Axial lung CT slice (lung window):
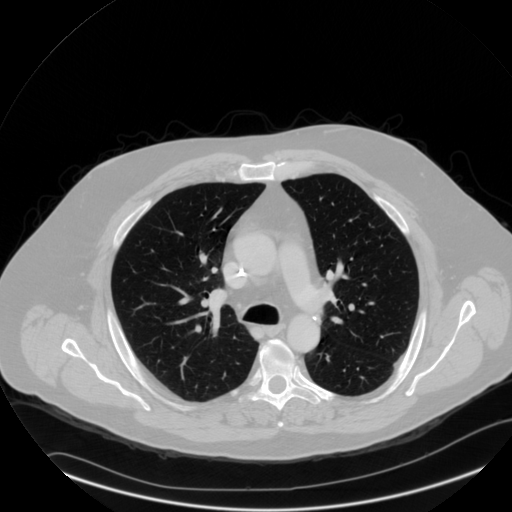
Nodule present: no